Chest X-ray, AP view. Patient: 54 years old, sex M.
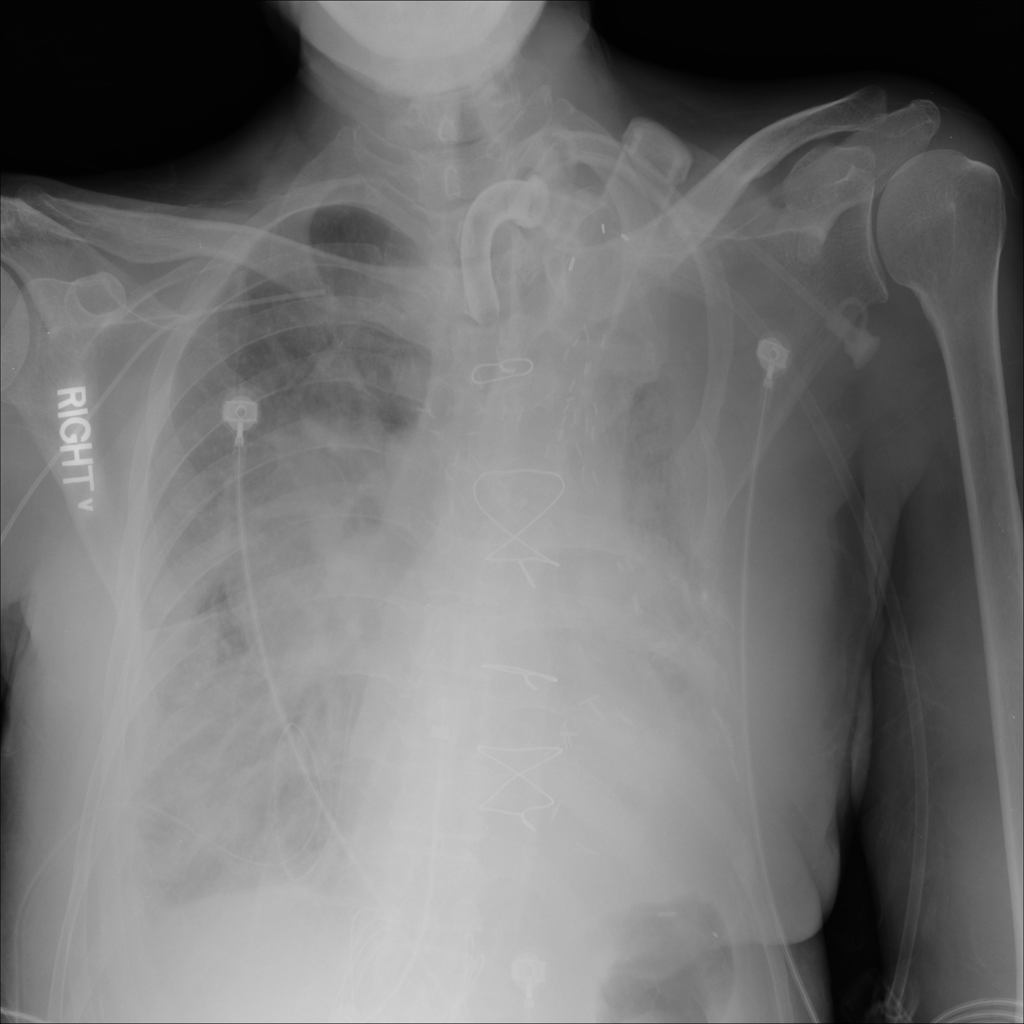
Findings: Infiltration, Mass